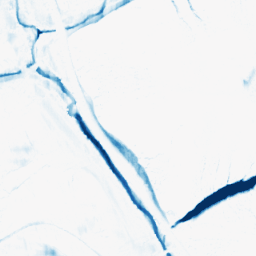
Category: morphological
Decomposition family: morphological_ellipse
Decomposition parameters: operation: closing
width: 20
height: 5
Upsampling method: bilinear
Upsampling parameters: scale: 4
Upsampling scale: 4